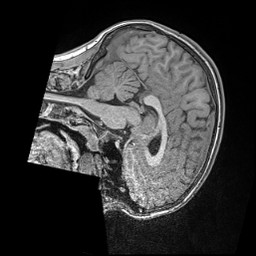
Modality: T1w
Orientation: sagittal
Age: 13
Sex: male
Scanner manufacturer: siemens
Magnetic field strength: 1.5 T
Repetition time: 2.04 s
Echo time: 0.00308 s